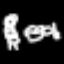
Label: angel